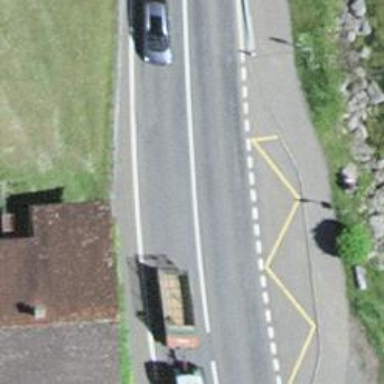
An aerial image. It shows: Bus stop with designated stop position for public transport.